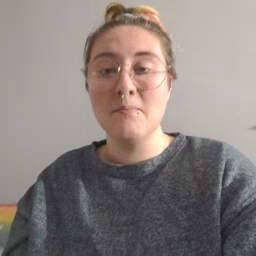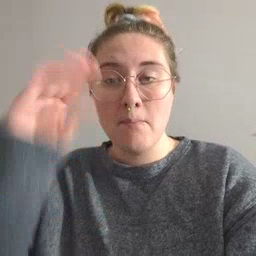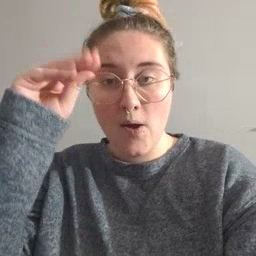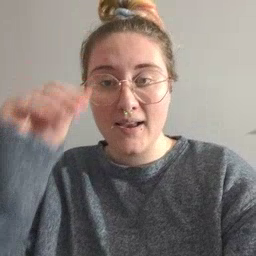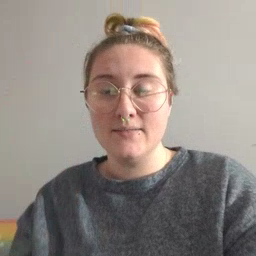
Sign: boy